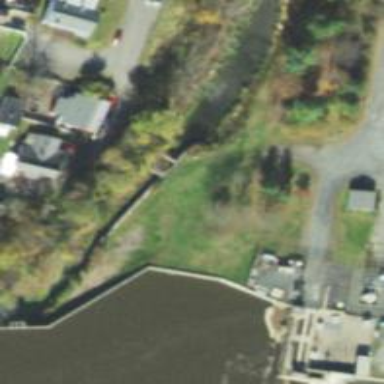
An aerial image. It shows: Lock gate along waterway.